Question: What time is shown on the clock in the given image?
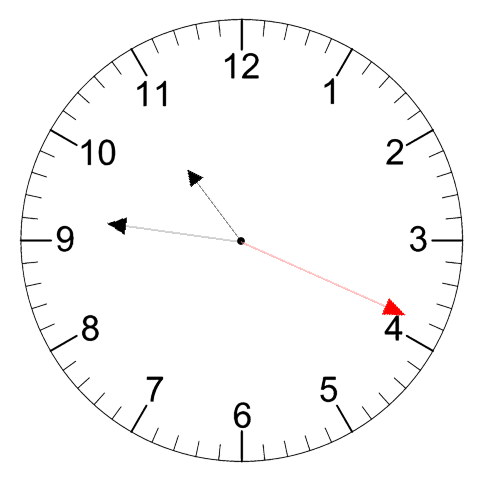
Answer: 10:46:19